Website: bh-photo
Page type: review-order
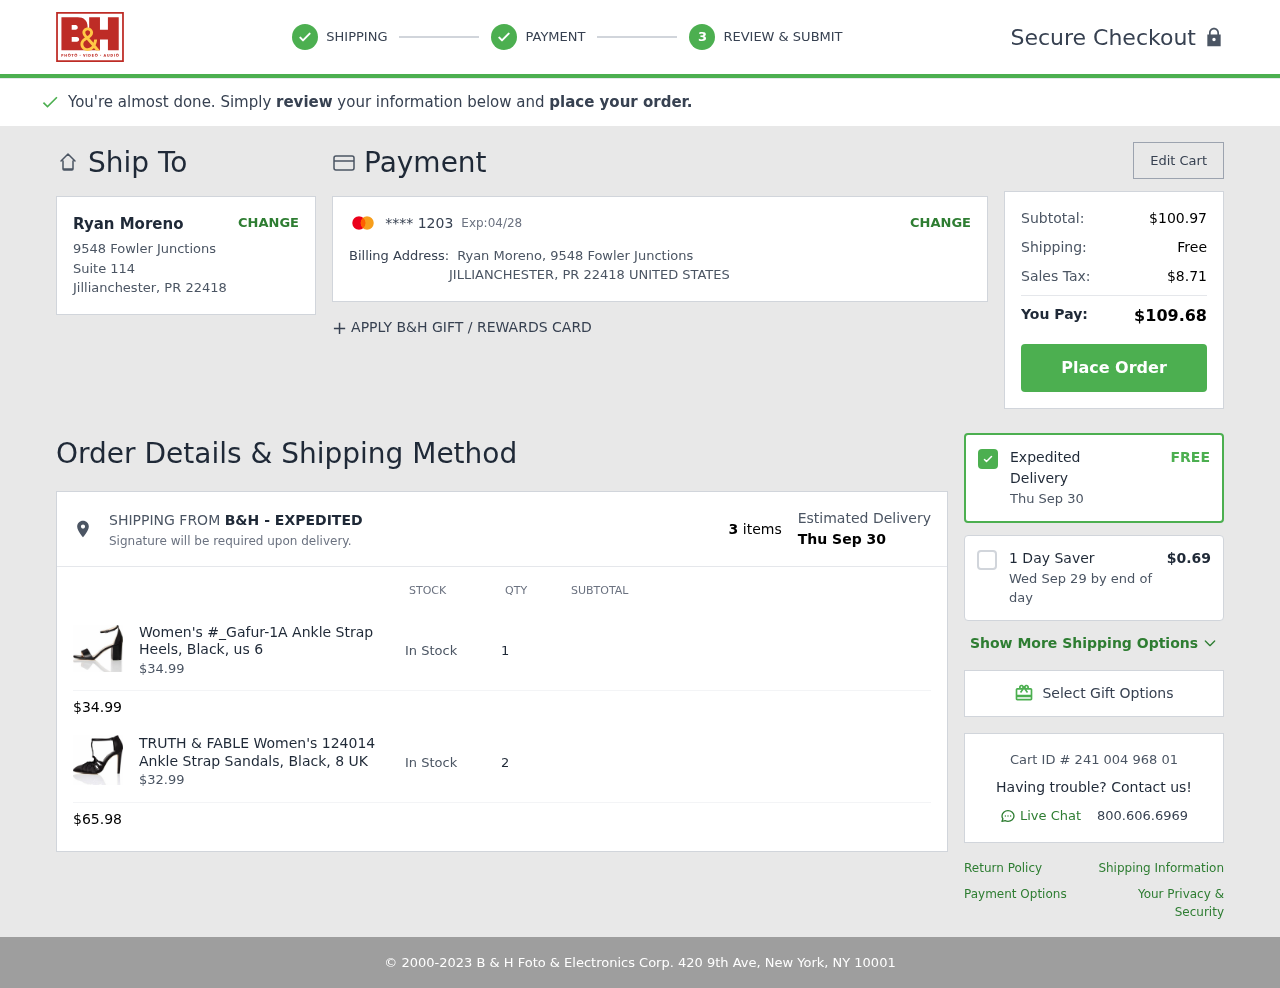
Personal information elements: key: PII_CARD_EXPIRY
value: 04/28
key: PII_CARD_LAST4
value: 1203
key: PII_CITY
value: Jillianchester
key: PII_COUNTRY
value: UNITED STATES
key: PII_FULLNAME
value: Ryan Moreno
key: PII_POSTCODE
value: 22418
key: PII_STATE_ABBR
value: PR
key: PII_STREET
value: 9548 Fowler Junctions
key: PII_STREET2
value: Suite 114
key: PII_STREET2
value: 9548 Fowler Junctions
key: PII_FULLNAME2
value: Ryan Moreno
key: PII_CITY2
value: JILLIANCHESTER
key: PII_STATE_ABBR2
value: PR
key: PII_POSTCODE2
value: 22418
Product elements: key: PRODUCT1_NAME
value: Women's #_Gafur-1A Ankle Strap Heels, Black, us 6
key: PRODUCT1_PRICE
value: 34.99
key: PRODUCT1_QUANTITY
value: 1
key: PRODUCT2_NAME
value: TRUTH & FABLE Women's 124014 Ankle Strap Sandals, Black, 8 UK
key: PRODUCT2_PRICE
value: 32.99
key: PRODUCT2_QUANTITY
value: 2
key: PRODUCT1_SUBTOTAL
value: $34.99
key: PRODUCT2_SUBTOTAL
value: $65.98
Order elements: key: ORDER_SUBTOTAL
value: $100.97
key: ORDER_SHIPPING_COST
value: Free
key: ORDER_TAX
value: $8.71
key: ORDER_TOTAL
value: $109.68
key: ORDER_NUM_ITEMS
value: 3 items
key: ORDER_DELIVERY_DATE
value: Thu Sep 30
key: ORDER_DELIVERY_DATE2
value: Thu Sep 30
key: ORDER_DELIVERY_DATE_ALT
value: Wed Sep 29 by end of day
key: ORDER_EXPEDITED_SHIPPING
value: $0.69
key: ORDER_ID
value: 241 004 968 01